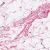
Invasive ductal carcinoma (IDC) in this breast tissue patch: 0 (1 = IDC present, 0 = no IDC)